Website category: jobs
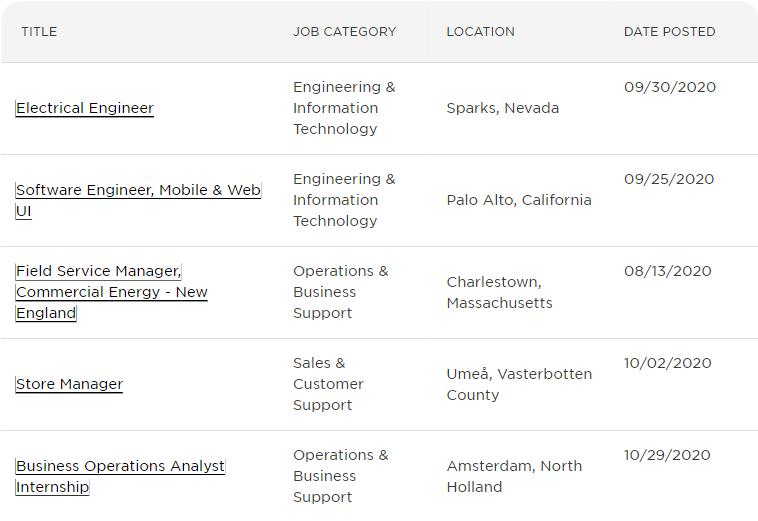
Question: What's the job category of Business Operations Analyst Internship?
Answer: Operations & Business Support

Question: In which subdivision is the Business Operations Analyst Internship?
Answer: Operations & Business Support

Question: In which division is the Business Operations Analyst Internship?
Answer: Operations & Business Support

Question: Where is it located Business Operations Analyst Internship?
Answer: Operations & Business Support

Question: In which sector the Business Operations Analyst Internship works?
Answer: Operations & Business Support

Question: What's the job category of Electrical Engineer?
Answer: Engineering & Information Technology

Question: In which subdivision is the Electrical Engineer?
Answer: Engineering & Information Technology

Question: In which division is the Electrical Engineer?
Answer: Engineering & Information Technology

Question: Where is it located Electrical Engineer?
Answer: Engineering & Information Technology

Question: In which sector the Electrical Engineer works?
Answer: Engineering & Information Technology

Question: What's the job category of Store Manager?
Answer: Sales & Customer Support

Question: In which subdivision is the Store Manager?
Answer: Sales & Customer Support

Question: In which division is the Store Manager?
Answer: Sales & Customer Support

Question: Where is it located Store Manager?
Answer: Sales & Customer Support

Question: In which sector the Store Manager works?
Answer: Sales & Customer Support

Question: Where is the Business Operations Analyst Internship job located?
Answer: Amsterdam, North Holland

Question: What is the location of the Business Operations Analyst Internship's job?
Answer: Amsterdam, North Holland

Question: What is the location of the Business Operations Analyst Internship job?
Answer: Amsterdam, North Holland

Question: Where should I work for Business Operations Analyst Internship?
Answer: Amsterdam, North Holland

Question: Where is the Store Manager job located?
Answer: Ume, Vasterbotten County

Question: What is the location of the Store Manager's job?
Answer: Ume, Vasterbotten County

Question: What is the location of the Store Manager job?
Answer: Ume, Vasterbotten County

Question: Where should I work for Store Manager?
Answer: Ume, Vasterbotten County

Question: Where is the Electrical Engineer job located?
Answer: Sparks, Nevada

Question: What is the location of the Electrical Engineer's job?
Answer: Sparks, Nevada

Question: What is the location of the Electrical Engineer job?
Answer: Sparks, Nevada

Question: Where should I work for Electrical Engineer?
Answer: Sparks, Nevada

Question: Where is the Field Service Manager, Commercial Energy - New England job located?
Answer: Charlestown, Massachusetts

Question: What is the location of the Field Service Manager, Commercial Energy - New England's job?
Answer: Charlestown, Massachusetts

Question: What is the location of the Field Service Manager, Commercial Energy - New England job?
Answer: Charlestown, Massachusetts

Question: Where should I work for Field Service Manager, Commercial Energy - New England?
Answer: Charlestown, Massachusetts

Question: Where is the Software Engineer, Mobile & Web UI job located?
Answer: Palo Alto, California

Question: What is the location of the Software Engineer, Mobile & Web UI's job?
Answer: Palo Alto, California

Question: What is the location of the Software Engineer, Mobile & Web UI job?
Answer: Palo Alto, California

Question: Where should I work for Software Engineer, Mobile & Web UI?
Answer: Palo Alto, California

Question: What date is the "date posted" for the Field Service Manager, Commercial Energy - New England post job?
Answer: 08/13/2020

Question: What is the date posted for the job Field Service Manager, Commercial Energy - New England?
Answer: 08/13/2020

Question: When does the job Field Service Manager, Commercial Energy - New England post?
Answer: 08/13/2020

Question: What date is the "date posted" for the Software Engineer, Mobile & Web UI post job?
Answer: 09/25/2020

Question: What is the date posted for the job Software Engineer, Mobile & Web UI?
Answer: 09/25/2020

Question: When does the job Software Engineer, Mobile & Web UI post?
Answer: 09/25/2020

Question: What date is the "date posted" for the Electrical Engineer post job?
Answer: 09/30/2020

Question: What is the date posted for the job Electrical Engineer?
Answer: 09/30/2020

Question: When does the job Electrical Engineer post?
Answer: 09/30/2020

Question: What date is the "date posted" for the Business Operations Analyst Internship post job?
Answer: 10/29/2020

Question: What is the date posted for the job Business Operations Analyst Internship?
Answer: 10/29/2020

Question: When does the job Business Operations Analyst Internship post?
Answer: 10/29/2020

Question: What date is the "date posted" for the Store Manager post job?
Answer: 10/02/2020

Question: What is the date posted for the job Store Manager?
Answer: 10/02/2020

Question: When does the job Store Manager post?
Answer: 10/02/2020

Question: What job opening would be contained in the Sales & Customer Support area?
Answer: Store Manager

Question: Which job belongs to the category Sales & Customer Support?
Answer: Store Manager

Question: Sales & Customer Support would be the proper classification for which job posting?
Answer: Store Manager

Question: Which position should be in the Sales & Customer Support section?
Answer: Store Manager

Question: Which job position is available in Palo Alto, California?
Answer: Software Engineer, Mobile & Web UI

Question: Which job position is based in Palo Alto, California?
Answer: Software Engineer, Mobile & Web UI

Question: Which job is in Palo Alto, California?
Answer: Software Engineer, Mobile & Web UI

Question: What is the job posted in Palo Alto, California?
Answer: Software Engineer, Mobile & Web UI

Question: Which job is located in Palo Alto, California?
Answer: Software Engineer, Mobile & Web UI

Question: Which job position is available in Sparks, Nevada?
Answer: Electrical Engineer

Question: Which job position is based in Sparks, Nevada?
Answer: Electrical Engineer

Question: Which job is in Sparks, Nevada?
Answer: Electrical Engineer

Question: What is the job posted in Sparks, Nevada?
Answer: Electrical Engineer

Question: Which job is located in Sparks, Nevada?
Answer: Electrical Engineer